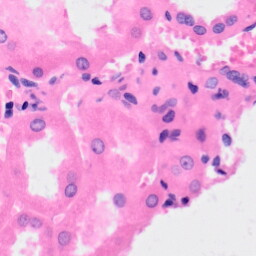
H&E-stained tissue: Kidney